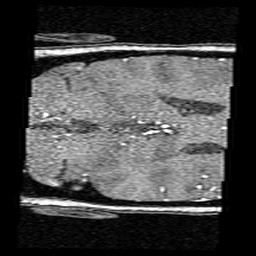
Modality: angio
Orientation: coronal
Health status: ill
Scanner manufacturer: siemens
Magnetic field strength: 3 T
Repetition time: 0.021 s
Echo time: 0.00369 s